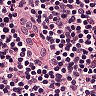
Metastatic tissue present: no